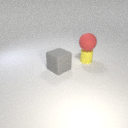
large gray rubber cube in front of small yellow rubber cylinder